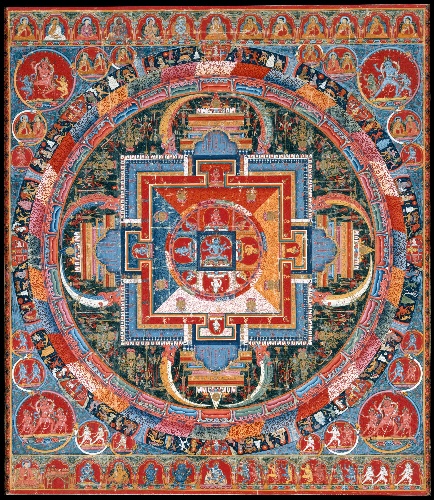
Date: late 14th century
Object type: Tangka
Classification: Paintings
Medium: Distemper on cloth
Culture: Tibet
Dimensions: Image: 29 1/2 x 33 in. (74.9 x 83.8 cm)
with traditional textile mount: 54 1/8 x 36 1/4 in. (137.5 x 92.1 cm)
Framed: 49 1/2 in. × 37 13/16 in. × 1 in. (125.7 × 96 × 2.5 cm)
Department: Asian Art
Credit line: Purchase, Lita Annenberg Hazen Charitable Trust Gift, 1987
Accession year: 1987
Repository: Metropolitan Museum of Art, New York, NY
Tags: Goddess|Deities